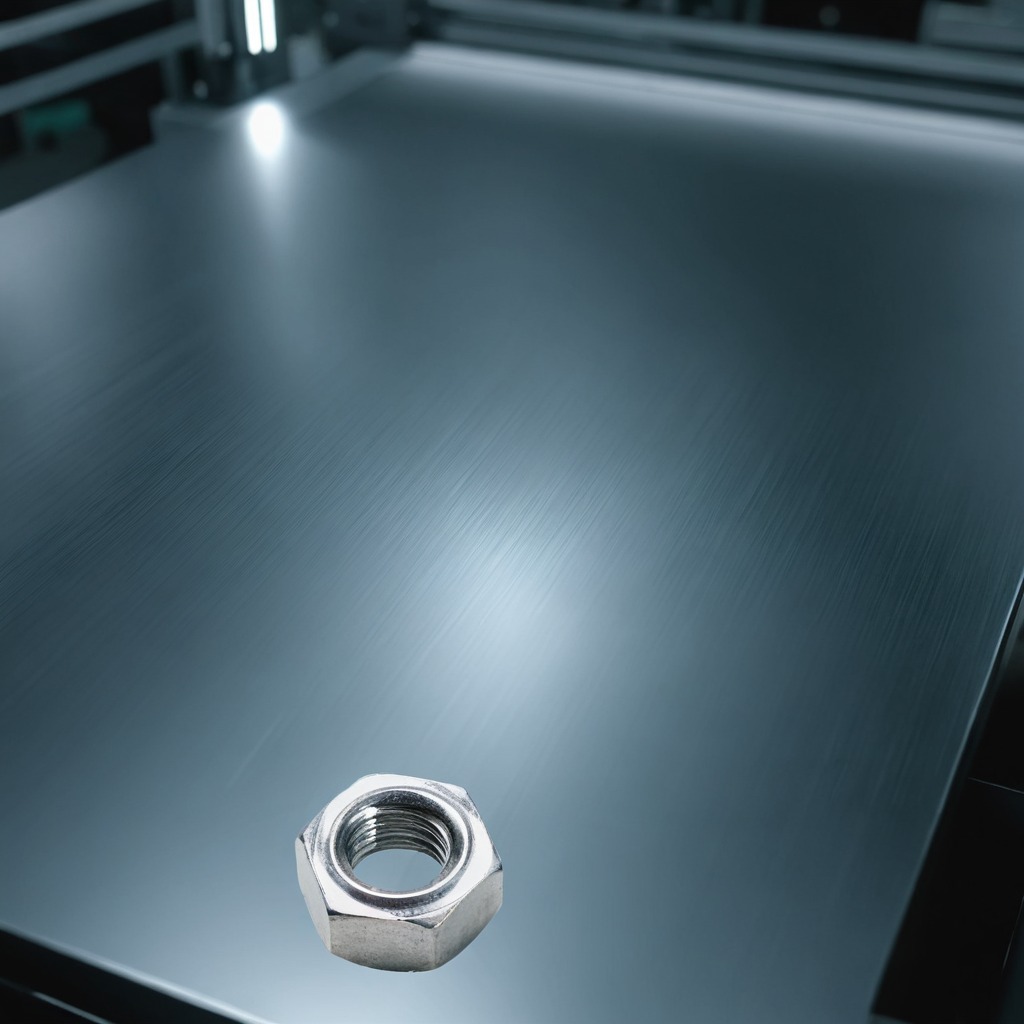
A metal nut is lying on a metal table in a machine shop under fluorescent lights.